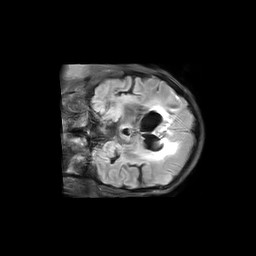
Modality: FLAIR
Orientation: coronal
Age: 54
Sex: female
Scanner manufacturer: philips
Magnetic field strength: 3 T
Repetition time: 11 s
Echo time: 0.12 s